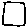
Label: square